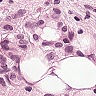
Metastatic tissue present: yes